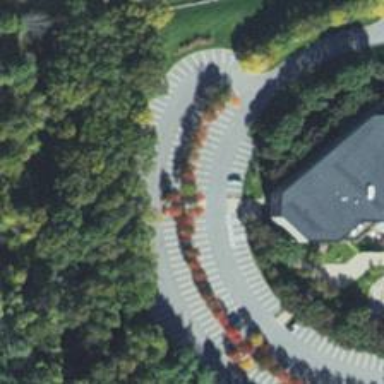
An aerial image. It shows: Parking space is available.